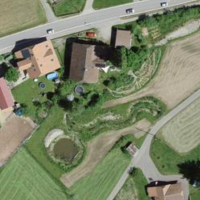
EUNIS habitat code: 24
Species observed at this site:
Linaria vulgaris